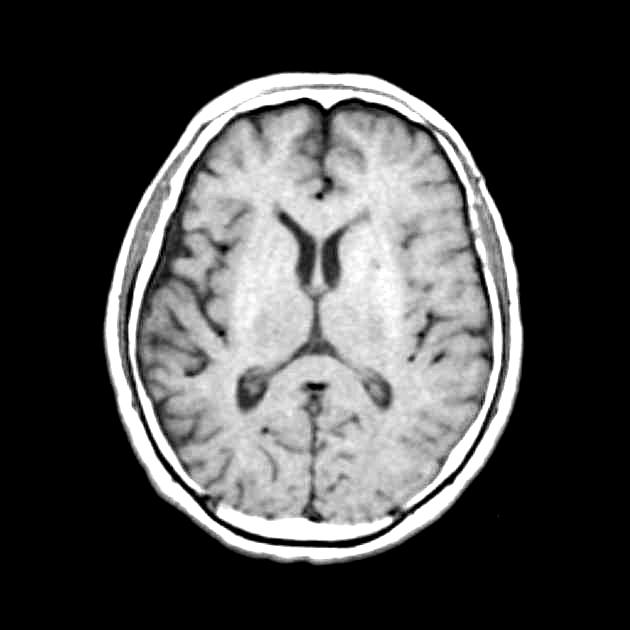
Label: notumor